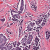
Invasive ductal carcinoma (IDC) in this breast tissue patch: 1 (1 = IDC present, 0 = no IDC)